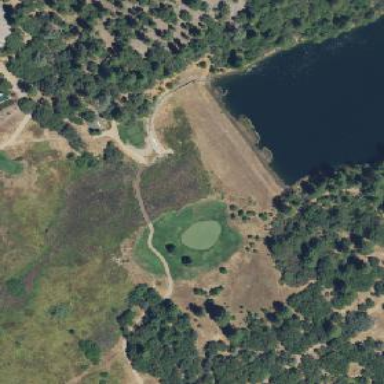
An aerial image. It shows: Water hazard on golf course.